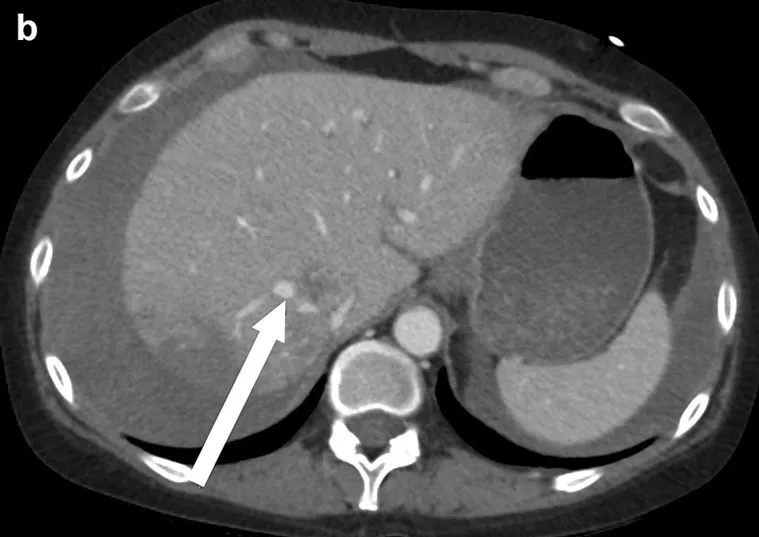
Abdomen-pelvis computed tomography with contrast. B; Coronal view. Arrow indicates suspicious aneurysmal change.
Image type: radiology (ct)